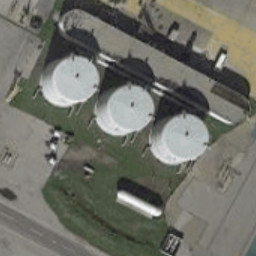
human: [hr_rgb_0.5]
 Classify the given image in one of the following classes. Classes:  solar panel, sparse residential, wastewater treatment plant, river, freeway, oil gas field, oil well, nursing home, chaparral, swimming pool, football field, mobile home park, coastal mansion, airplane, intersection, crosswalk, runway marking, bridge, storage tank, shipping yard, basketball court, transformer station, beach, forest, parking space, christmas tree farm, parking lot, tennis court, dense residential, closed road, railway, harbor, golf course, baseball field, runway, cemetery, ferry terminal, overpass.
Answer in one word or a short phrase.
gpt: storage tank